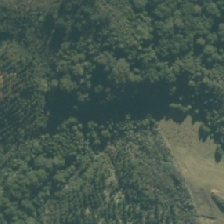
Land cover: indigenous_forest